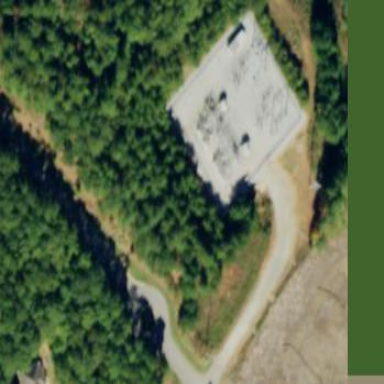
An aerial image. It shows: There is distribution substation enclosed by fence.